Question: <URL>, I want to color it like so:

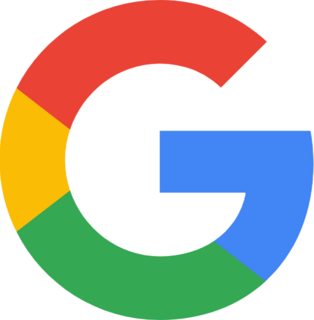
Answer: By using gradient for the color and two icons we may achieve this but it remains a way and you need to handle each case (icon + coloration) specifically:
'''
.fa-google path{
fill:url(#grad1);
}
.fa-google + .fa-google path{
fill:url(#grad2);
}
.icon {
display:inline-block;
position:relative;
}
.fa-google + .fa-google {
position:absolute;
left:0;
top:0;
clip-path: polygon(0% 0%,120% 0%,0% 75%);
}
'''
'''
<script defer src="https://use.fontawesome.com/releases/v5.3.1/js/all.js" ></script>
<svg style="width:0;height:0;">
<defs>
<linearGradient id="grad1" x1="0%" y1="30%" x2="50%" y2="0%">
<stop offset="50%" stop-color="#34a853" />
<stop offset="50%" stop-color="#4285f4" />
</linearGradient>
<linearGradient id="grad2" x1="0%" y1="30%" x2="50%" y2="0%">
<stop offset="50%" stop-color="#fbbc05" />
<stop offset="50%" stop-color="#ea4335" />
</linearGradient>
</defs>
</svg>
<div class="icon">
<i class="fab fa-google fa-7x"></i>
<i class="fab fa-google fa-7x"></i>
</div>
'''
We can also consider the use of 'conic-gradient()' with one icon. Again, it is specific to this particular case:
'''
.fa-google {
background: conic-gradient(from -45deg, #ea4335 110deg, #4285f4 90deg 180deg, #34a853 180deg 270deg, #fbbc05 270deg) 73% 55%/150% 150% no-repeat;
-webkit-background-clip: text;
background-clip: text;
color: transparent;
-webkit-text-fill-color: transparent;
}
'''
'''
<link rel="stylesheet" href="https://use.fontawesome.com/releases/v5.12.0/css/all.css">
<i class="fab fa-google fa-10x"></i>
<i class="fab fa-google fa-6x"></i>
<i class="fab fa-google fa-3x"></i>
'''
<URL>
The above will not work in all the browser so you can consider multiple 'linear-gradient' like below:
'''
.fa-google {
background:
linear-gradient(to bottom left,transparent 49%,#fbbc05 50%) 0 25%/48% 40%,
linear-gradient(to top left,transparent 49%,#fbbc05 50%) 0 75%/48% 40%,
linear-gradient(-40deg ,transparent 53%,#ea4335 54%),
linear-gradient( 45deg ,transparent 46%,#4285f4 48%),
#34a853;
background-repeat:no-repeat;
-webkit-background-clip: text;
background-clip: text;
color: transparent;
-webkit-text-fill-color: transparent;
}
/*#fbbc05*/
'''
'''
<link rel="stylesheet" href="https://use.fontawesome.com/releases/v5.12.0/css/all.css">
<i class="fab fa-google fa-10x"></i>
<i class="fab fa-google fa-6x"></i>
<i class="fab fa-google fa-3x"></i>
'''